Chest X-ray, PA view. Patient: 54 years old, sex M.
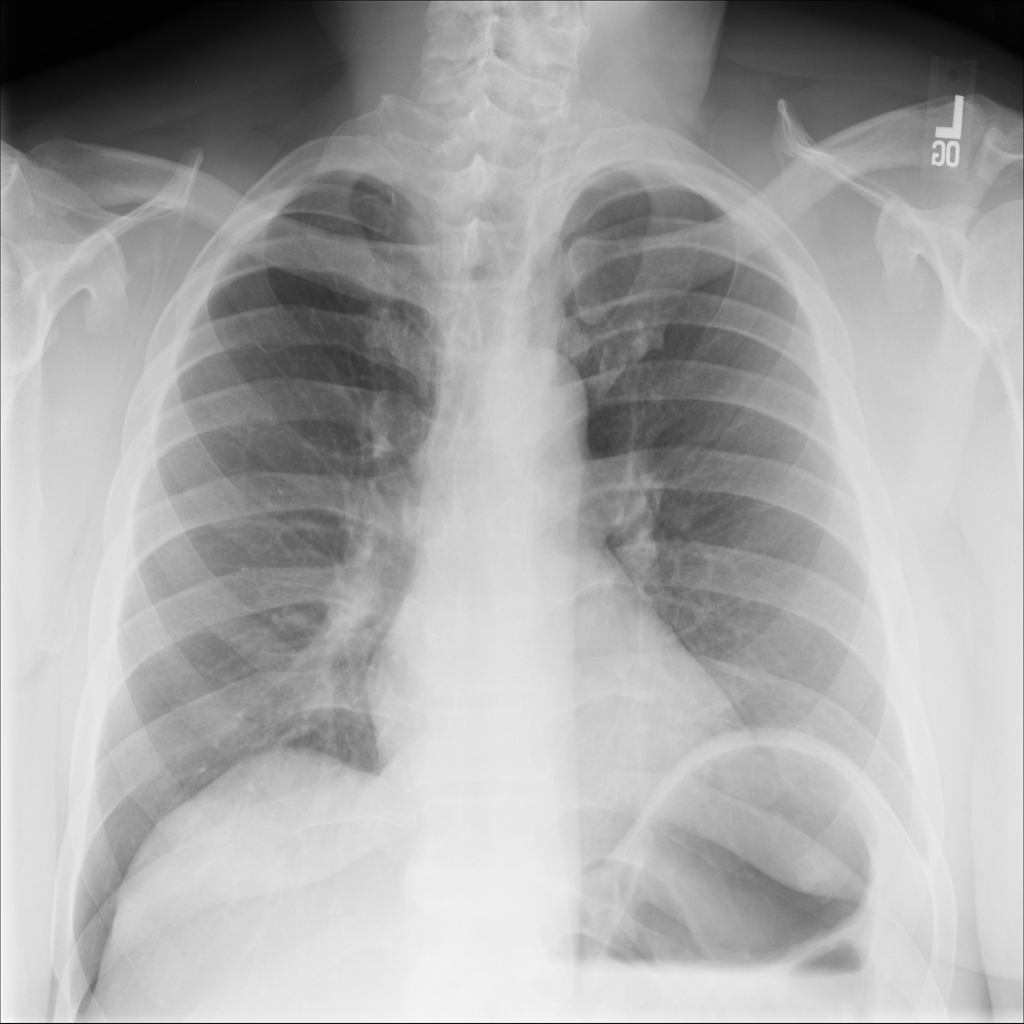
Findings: No Finding